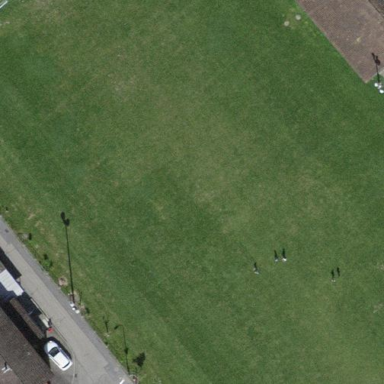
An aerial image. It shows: Grass pitch designated for multiple sports activities.